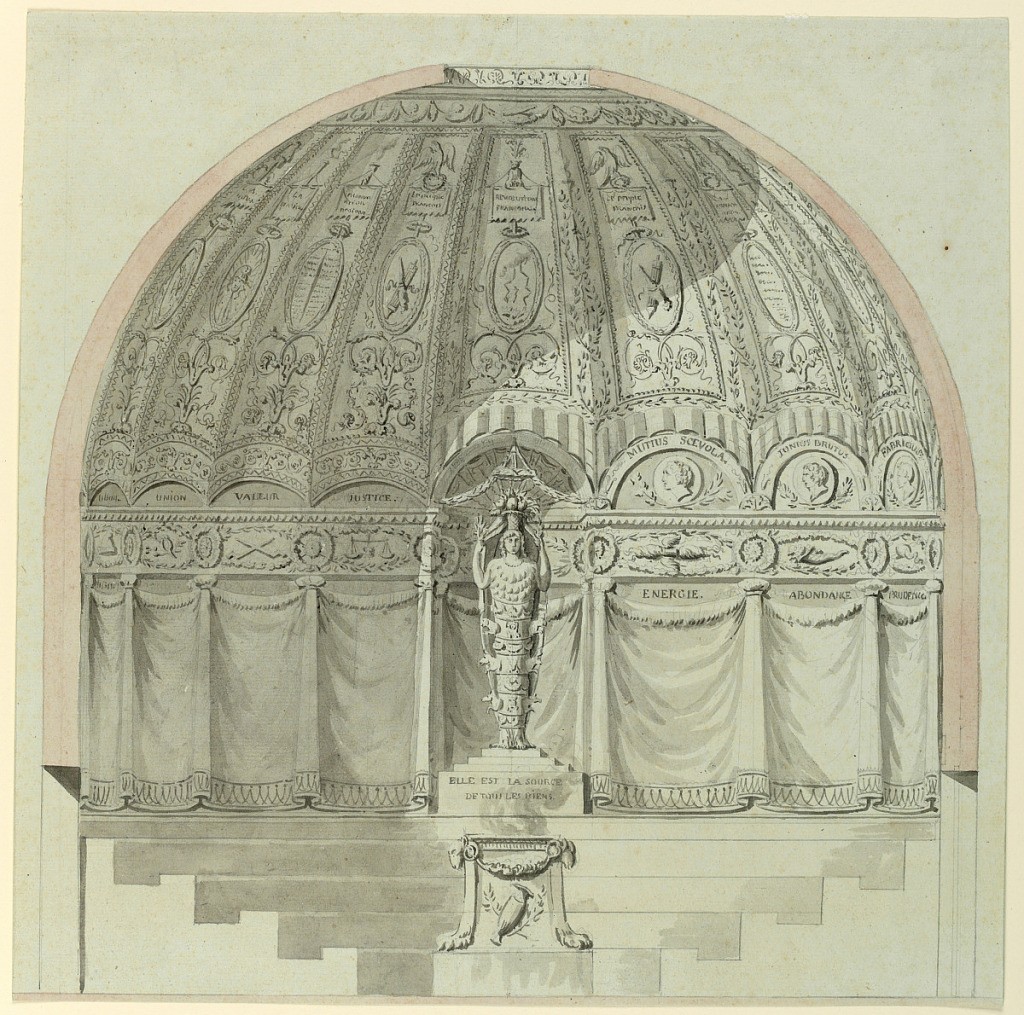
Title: Semi-circular Council Chamber Dedicated to Nature with Alternate Suggestions
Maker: Unknown
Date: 1795–97
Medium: Pen and gray ink, graphite, gray, rose wash
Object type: Drawing
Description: Statue of Nature stands behind a burning brazier.  Behind, a niche simulating the interior of a tent, with an oculus in the center of the roof.  Below, seats arranged in five rows in amphitheatrical form.  Various inscriptions on base of statue and on ornamentation.